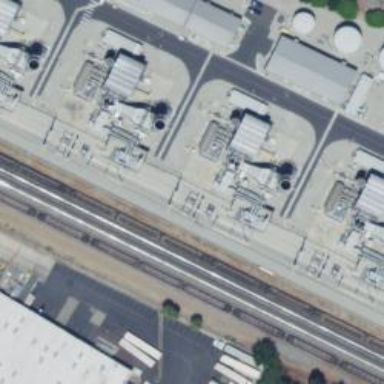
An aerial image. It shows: Gas turbine generator is in use.